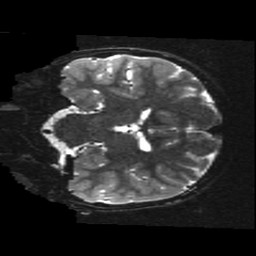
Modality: T2w
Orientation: coronal
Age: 10
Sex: male
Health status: ill
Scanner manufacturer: ge
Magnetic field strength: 3 T
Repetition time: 7.5 s
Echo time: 0.1015 s